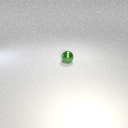
small green metal sphere